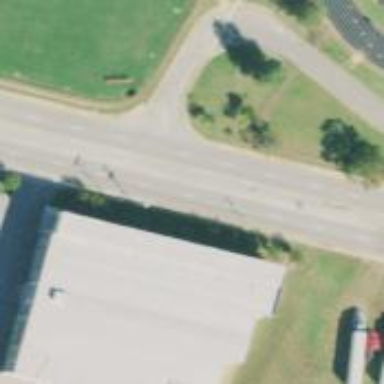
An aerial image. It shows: Building that serves as storage rental shop.